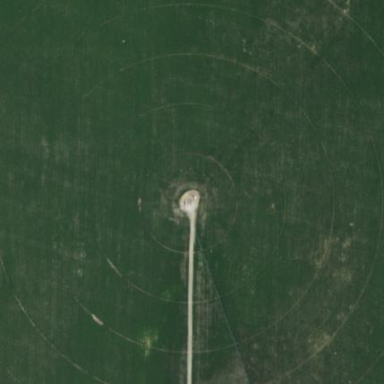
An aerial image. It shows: Farmland with pivot irrigation system.